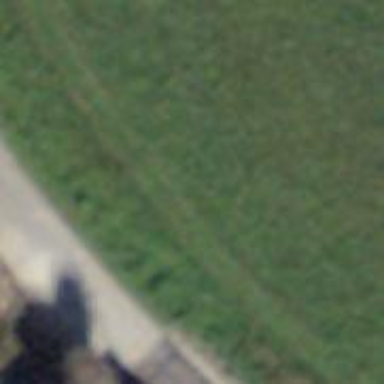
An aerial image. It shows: Unpaved track with tracktype grade4.